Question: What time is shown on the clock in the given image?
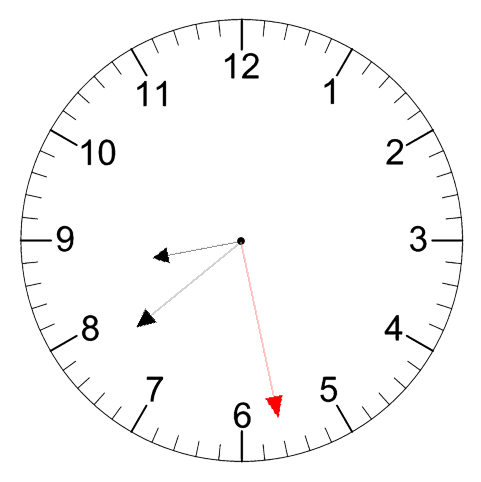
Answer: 08:38:28